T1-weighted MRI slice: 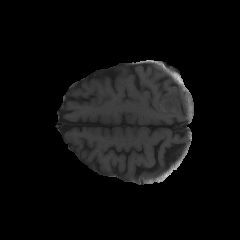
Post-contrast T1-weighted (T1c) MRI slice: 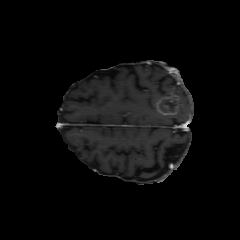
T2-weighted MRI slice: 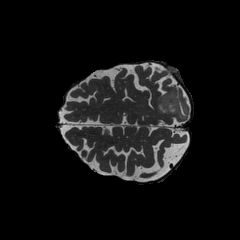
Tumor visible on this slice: yes